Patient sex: F
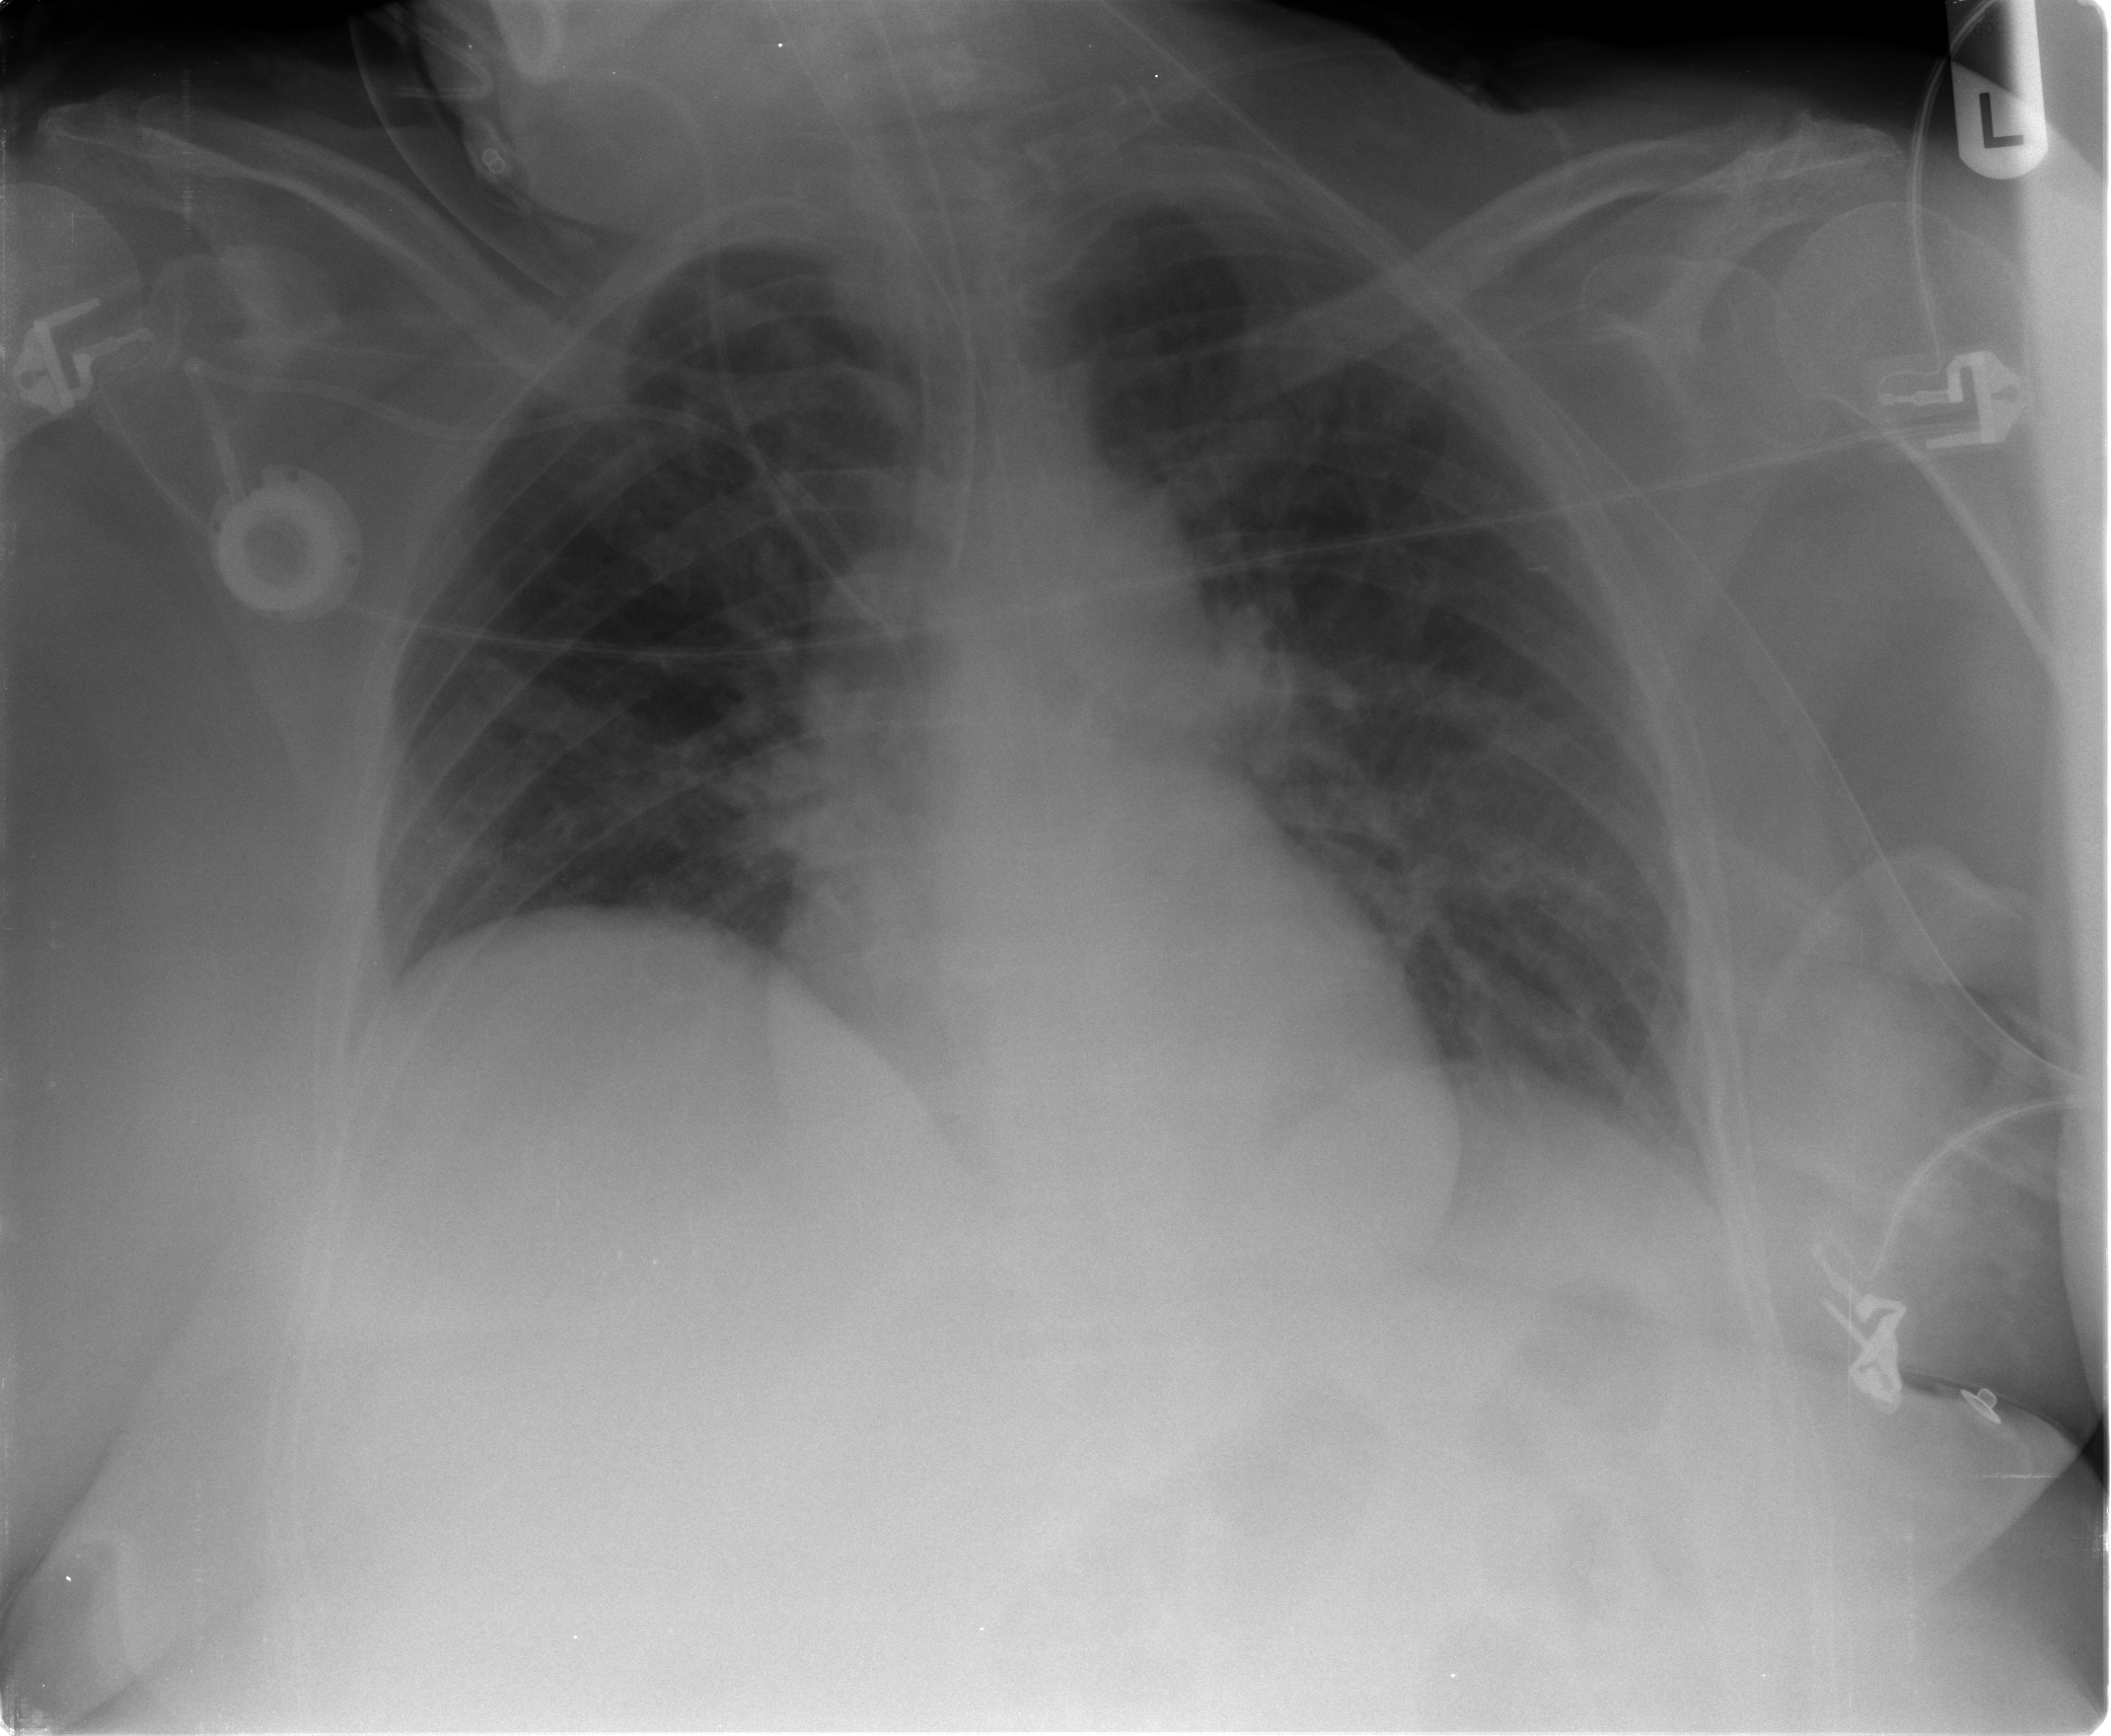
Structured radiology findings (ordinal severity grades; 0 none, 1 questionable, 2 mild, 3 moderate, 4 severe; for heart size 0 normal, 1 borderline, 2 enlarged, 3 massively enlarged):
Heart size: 0
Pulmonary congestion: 1
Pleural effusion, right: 0
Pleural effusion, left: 0
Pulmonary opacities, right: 1
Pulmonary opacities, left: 1
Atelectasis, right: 1
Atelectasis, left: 1